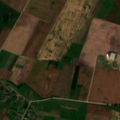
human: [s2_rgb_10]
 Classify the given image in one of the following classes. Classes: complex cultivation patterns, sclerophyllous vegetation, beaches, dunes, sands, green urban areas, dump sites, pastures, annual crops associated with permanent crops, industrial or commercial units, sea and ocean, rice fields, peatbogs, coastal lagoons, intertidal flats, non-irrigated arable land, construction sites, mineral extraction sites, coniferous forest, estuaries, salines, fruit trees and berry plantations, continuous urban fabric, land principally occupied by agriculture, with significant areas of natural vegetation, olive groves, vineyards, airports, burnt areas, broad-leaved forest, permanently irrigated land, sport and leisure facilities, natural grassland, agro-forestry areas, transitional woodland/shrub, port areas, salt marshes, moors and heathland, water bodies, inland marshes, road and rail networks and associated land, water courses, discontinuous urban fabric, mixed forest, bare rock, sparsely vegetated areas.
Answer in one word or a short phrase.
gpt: non-irrigated arable land, pastures, complex cultivation patterns